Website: walmart
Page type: billing-address
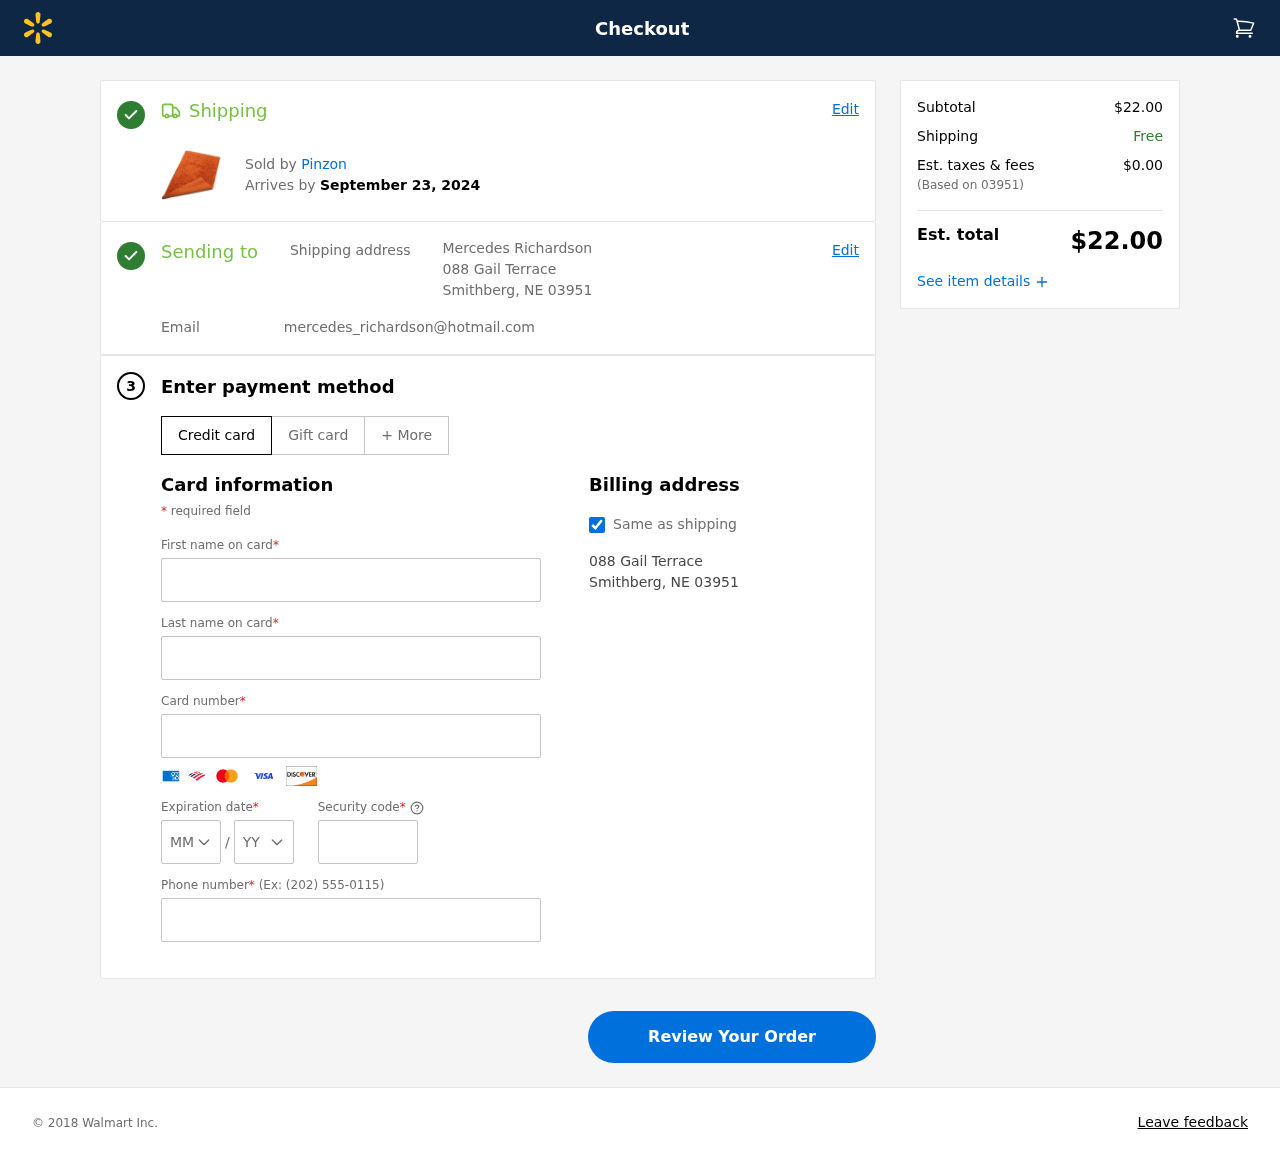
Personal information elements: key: PII_CARD_CVV
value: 8279
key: PII_CARD_EXPIRY_MONTH
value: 04
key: PII_CARD_EXPIRY_YEAR
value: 30
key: PII_CARD_NUMBER
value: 3470 4778 9665 570
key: PII_CITY_STATE_ZIP
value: Smithberg, NE 03951
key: PII_EMAIL
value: mercedes_richardson@hotmail.com
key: PII_FIRSTNAME
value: Mercedes
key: PII_FULLNAME
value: Mercedes Richardson
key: PII_LASTNAME
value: Richardson
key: PII_PHONE
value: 8037774611
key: PII_POSTCODE
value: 03951
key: PII_STREET
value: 088 Gail Terrace
Product elements: key: PRODUCT1_BRAND
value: Pinzon
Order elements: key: ORDER_DELIVERY_DATE
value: September 23, 2024
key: ORDER_SUBTOTAL
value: $22.00
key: ORDER_TAX
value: $0.00
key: ORDER_TOTAL
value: $22.00